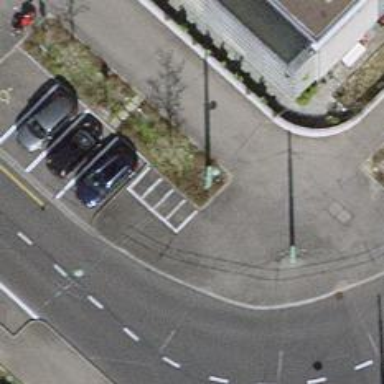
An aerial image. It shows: Motorcycle parking facility.